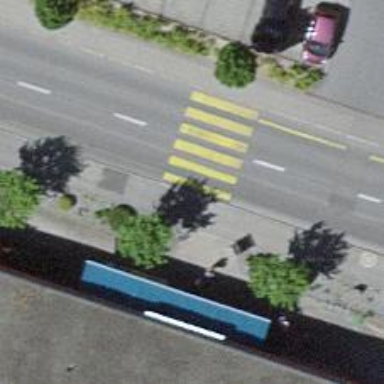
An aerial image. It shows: Kerb barrier.